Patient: sex F, age 58
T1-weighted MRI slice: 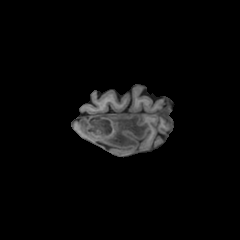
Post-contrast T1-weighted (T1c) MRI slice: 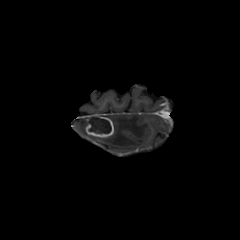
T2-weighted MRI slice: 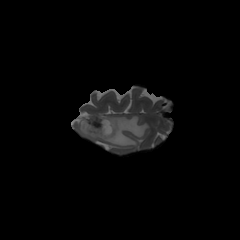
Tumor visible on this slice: yes
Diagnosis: Glioblastoma, IDH-wildtype
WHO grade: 4